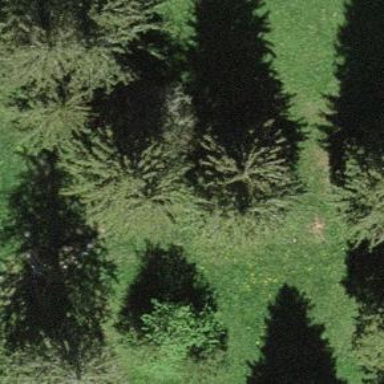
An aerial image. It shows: Beautiful woodland area.